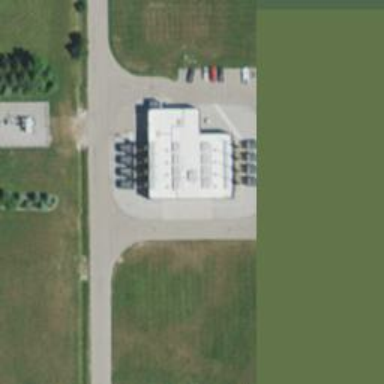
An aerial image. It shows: Generator for power supply.